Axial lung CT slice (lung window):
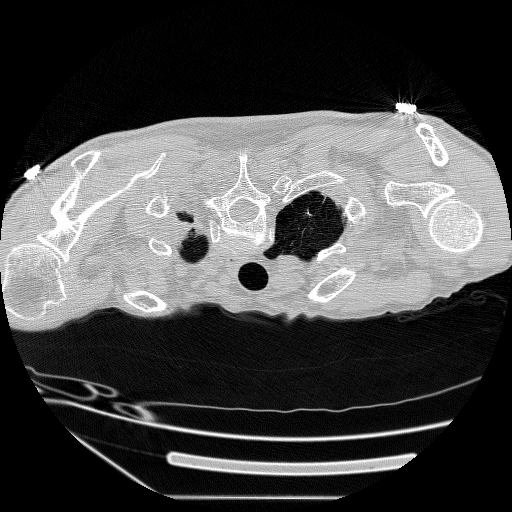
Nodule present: no